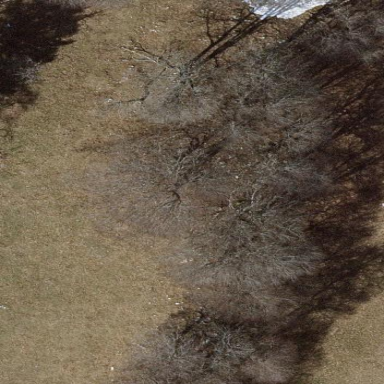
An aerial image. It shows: Beautiful woodland area.